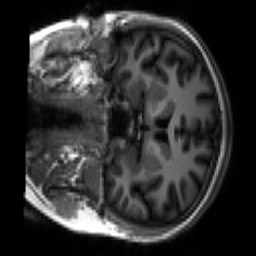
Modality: T1w
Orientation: coronal
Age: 20
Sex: male
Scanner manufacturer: siemens
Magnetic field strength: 3 T
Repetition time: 2.3 s
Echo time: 0.00266 s